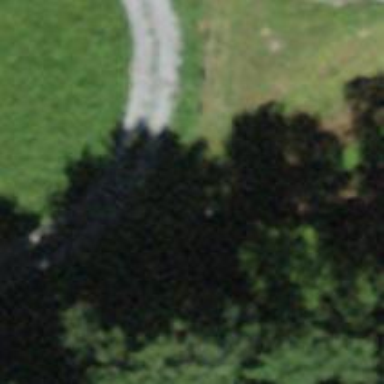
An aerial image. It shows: Unpaved residential road.